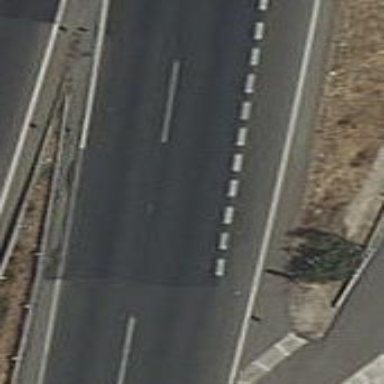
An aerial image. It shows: Motorway link.